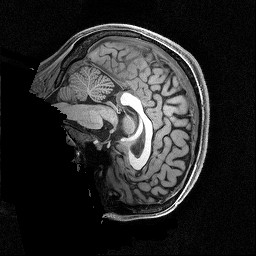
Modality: T1w
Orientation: sagittal
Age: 29
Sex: female
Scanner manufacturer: siemens
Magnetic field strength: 3 T
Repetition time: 2.5 s
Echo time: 0.0029 s